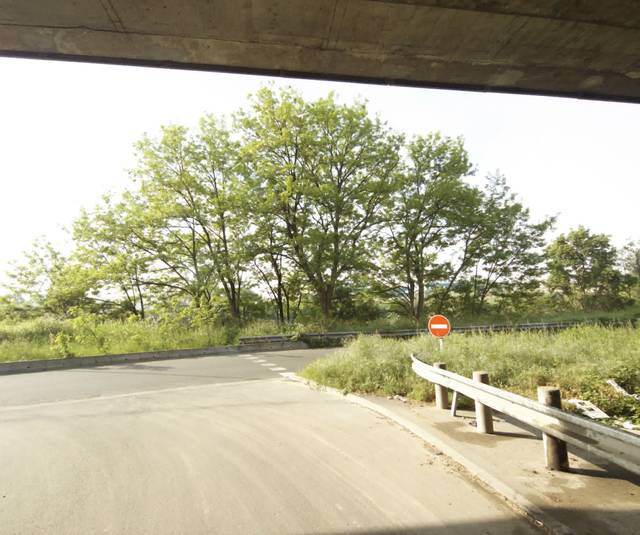
Region: France
Coordinates: 48.949, 2.273